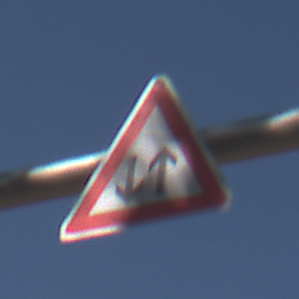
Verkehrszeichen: Gegenverkehr
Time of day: MorningAfternoon
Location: Outdoor (Nature)
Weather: Clear
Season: NotSpecified
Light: Natural